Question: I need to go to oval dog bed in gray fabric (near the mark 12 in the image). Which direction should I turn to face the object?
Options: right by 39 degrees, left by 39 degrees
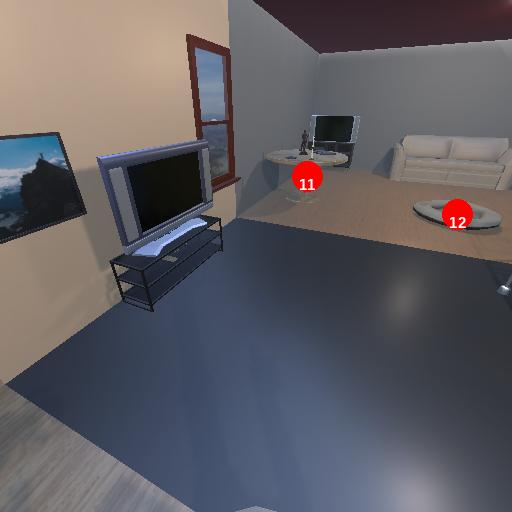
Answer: right by 39 degrees